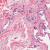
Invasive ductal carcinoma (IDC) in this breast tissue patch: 0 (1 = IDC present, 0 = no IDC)